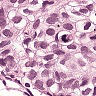
Metastatic tissue present: yes